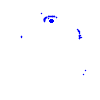
Particle: pion